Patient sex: M
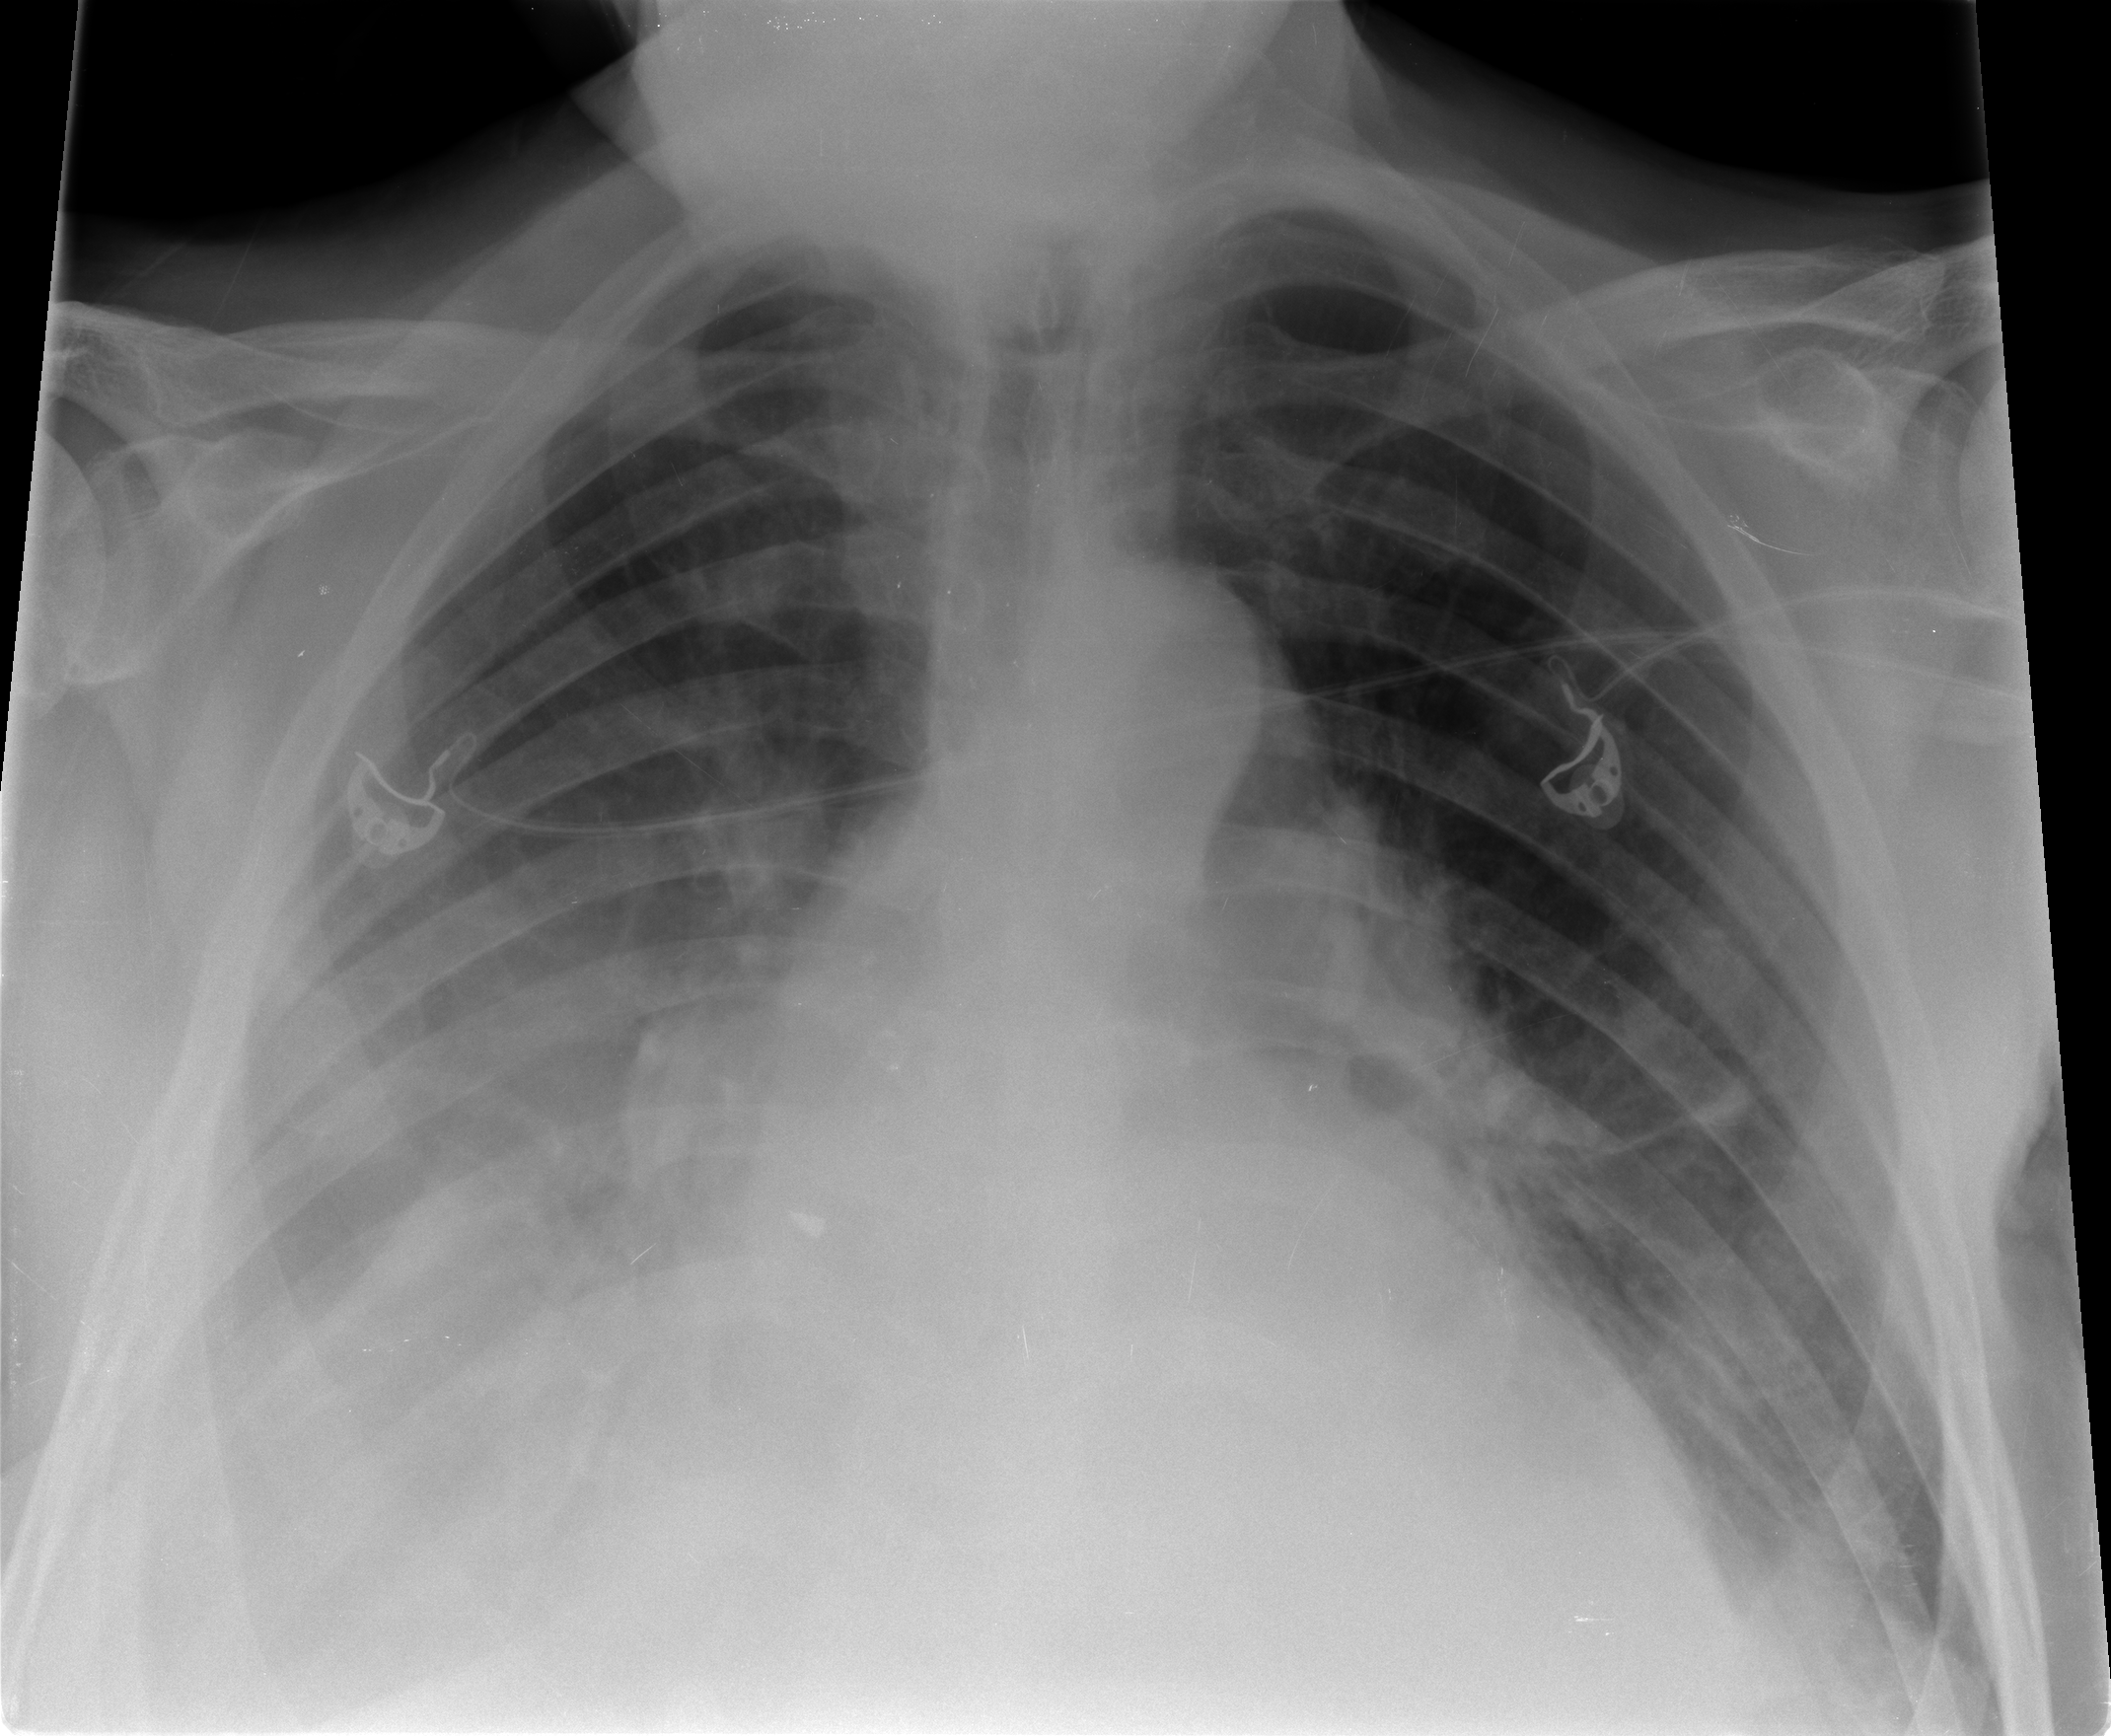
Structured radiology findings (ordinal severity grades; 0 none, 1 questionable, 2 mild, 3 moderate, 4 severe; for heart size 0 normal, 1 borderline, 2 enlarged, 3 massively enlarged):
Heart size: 2
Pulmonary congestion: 1
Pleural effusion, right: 3
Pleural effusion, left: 1
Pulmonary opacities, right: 0
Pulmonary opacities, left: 0
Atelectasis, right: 2
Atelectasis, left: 2